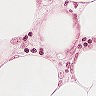
Metastatic tissue present: no